Aerial crown-view tile of a tropical tree (Barro Colorado Island, Panama), acquired 20241112:
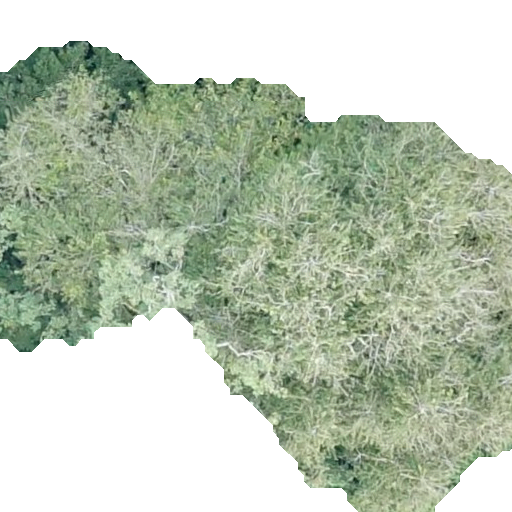
Species: Quararibea pterocalyx
GBIF accepted scientific name: Quararibea pterocalyx
Crown area: 291.934 m²